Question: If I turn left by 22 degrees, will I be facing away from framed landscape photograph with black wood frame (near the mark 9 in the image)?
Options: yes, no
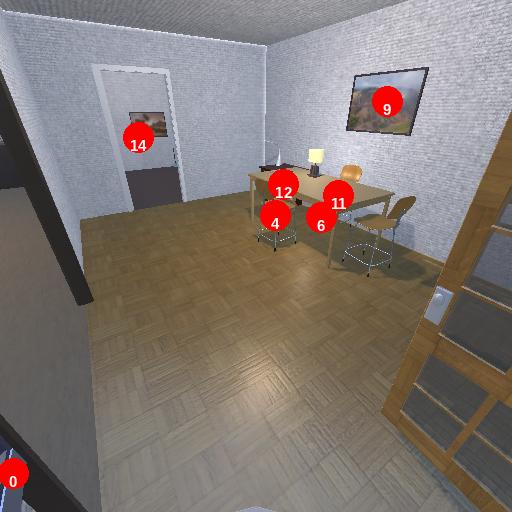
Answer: yes